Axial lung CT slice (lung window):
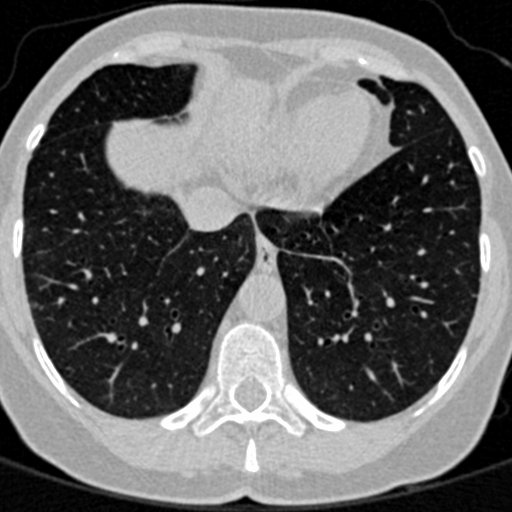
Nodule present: no